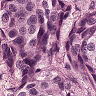
Metastatic tissue present: yes